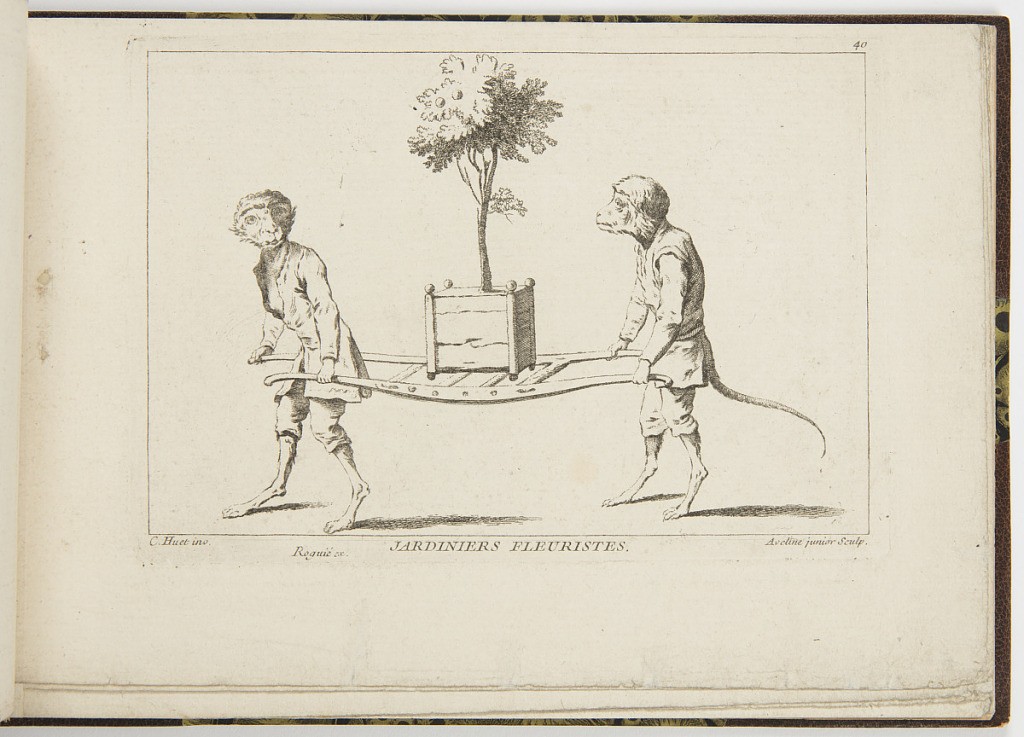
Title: JARDINIERS FLEURISTES
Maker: Christophe Huet, French, 1695 – 1759
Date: mid- 18th century
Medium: Etching and engraving on laid paper
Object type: Bound print
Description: A plate from a series of singerie scenes after Huet. Two monkeys wearing long coats are shown carrying a small tree growing from a box. The monkey on the left is facing the viewer, while the monkey on the right is facing left. The plate is titled, signed, and numbered.